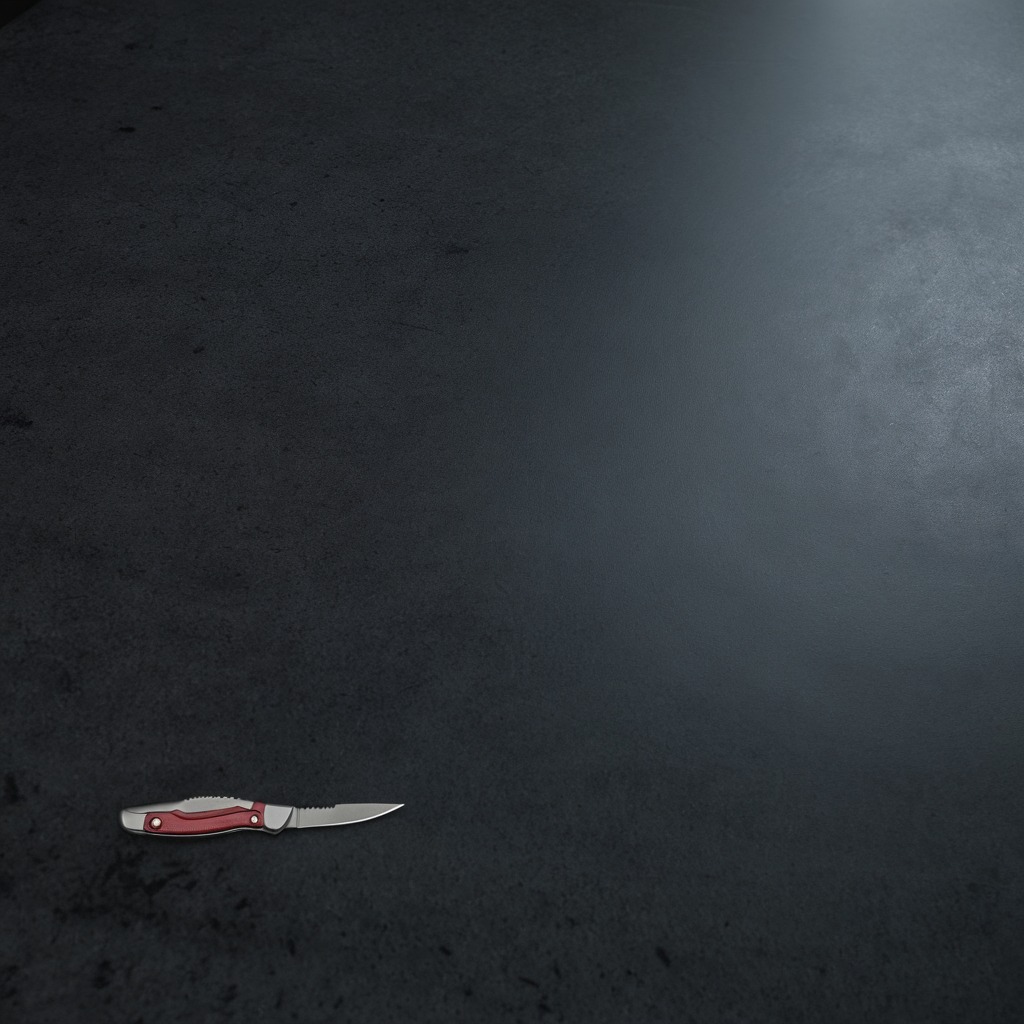
A utility knife lies on the clean granite table inside a workshop at night.